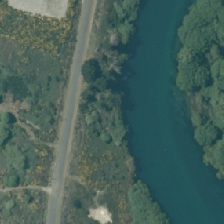
Land cover: grose_broom